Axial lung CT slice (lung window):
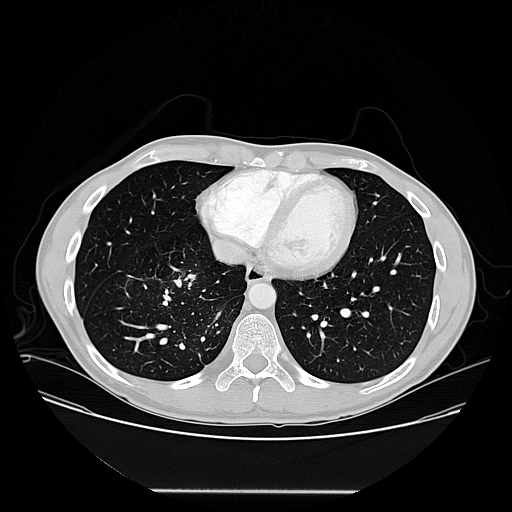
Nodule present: no